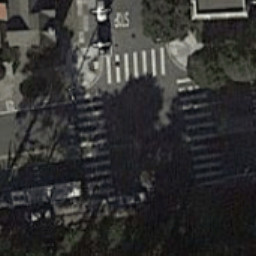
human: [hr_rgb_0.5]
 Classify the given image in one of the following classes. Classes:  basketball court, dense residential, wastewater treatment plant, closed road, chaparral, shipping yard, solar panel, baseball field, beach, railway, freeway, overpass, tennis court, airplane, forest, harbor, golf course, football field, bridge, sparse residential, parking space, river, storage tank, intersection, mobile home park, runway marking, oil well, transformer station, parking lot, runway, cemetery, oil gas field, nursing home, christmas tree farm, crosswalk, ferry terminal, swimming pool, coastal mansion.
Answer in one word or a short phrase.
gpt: crosswalk